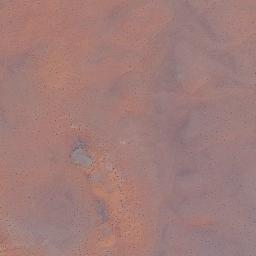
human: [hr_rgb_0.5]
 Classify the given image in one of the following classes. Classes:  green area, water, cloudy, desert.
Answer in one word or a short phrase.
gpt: desert